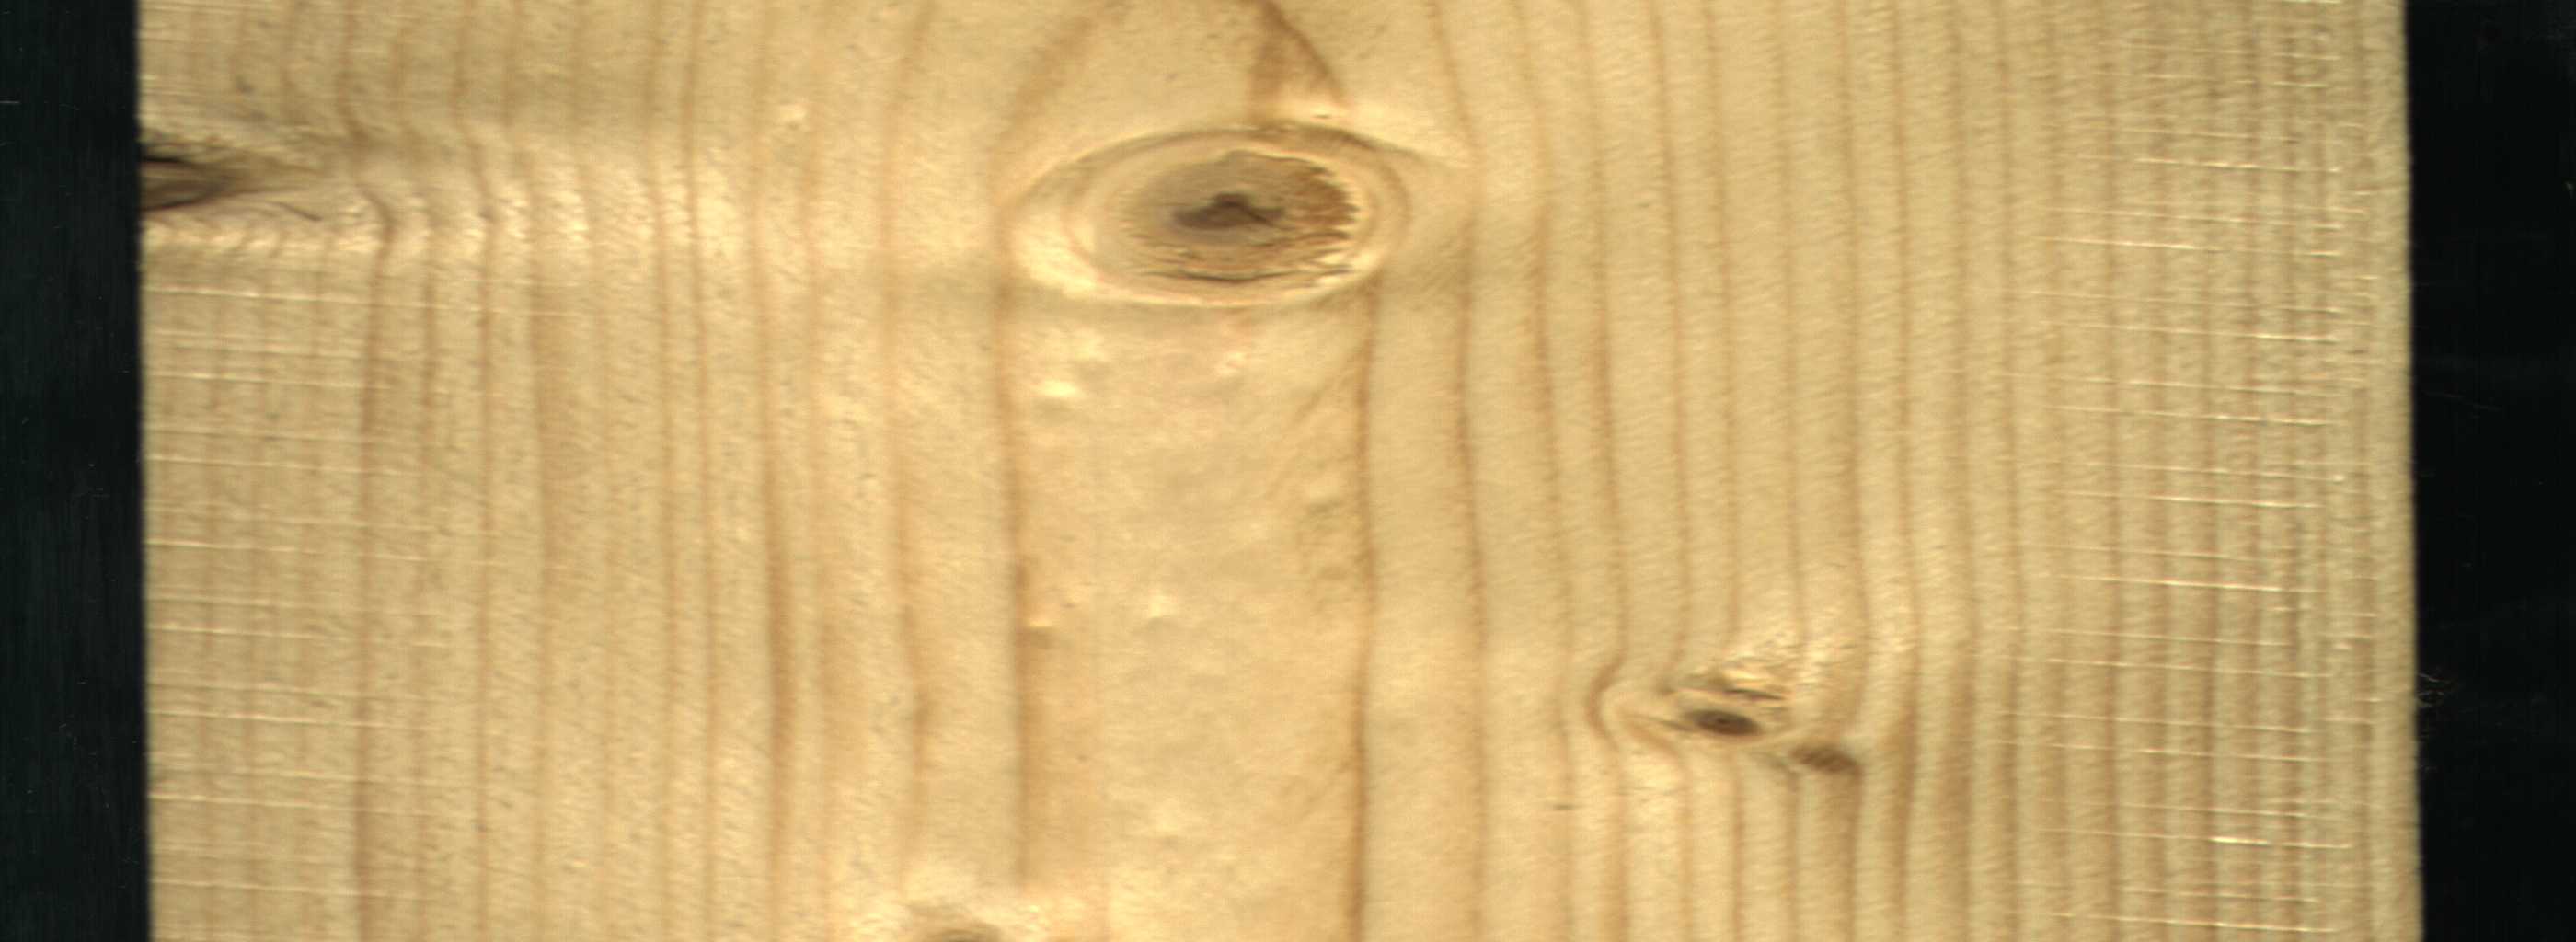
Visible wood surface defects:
Live_Knot
Live_Knot
Live_Knot
Live_Knot